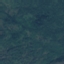
Land use / land cover: Forest